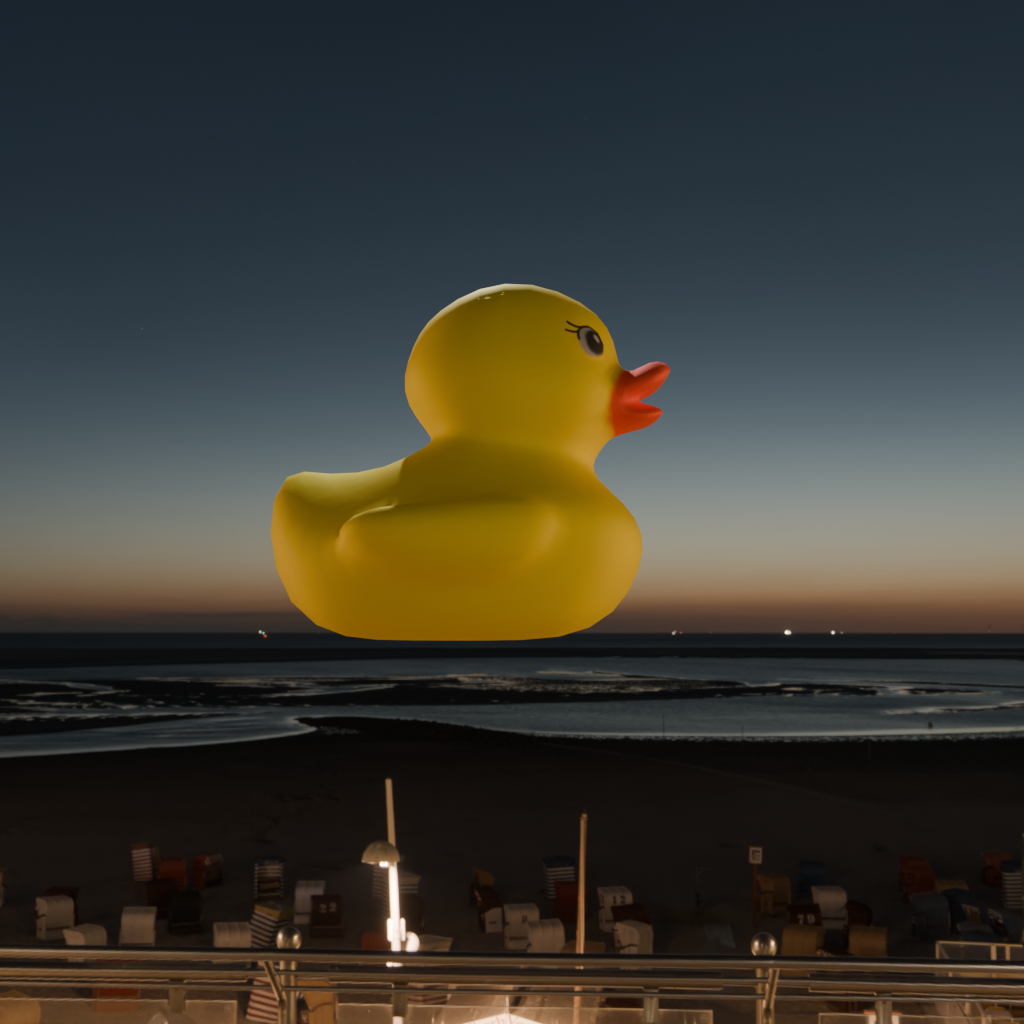
an image of a yellow rubber duck seen from <right> in a coastal promenade at night illuminated with streetlights and ocean view.